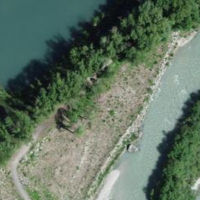
EUNIS habitat code: 24
Species observed at this site:
Podarcis muralis